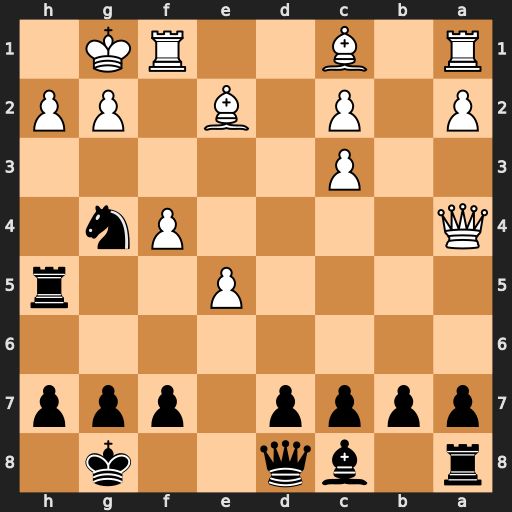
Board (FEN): r1bq2k1/pppp1ppp/8/4P2r/Q4Pn1/2P5/P1P1B1PP/R1B2RK1
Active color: b
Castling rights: -
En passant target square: -
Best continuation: Rxh2 Bxg4 Qh4 Bh3 Rxh3 gxh3 Qg3+ Kh1 Qxh3+ Kg1 Qg3+